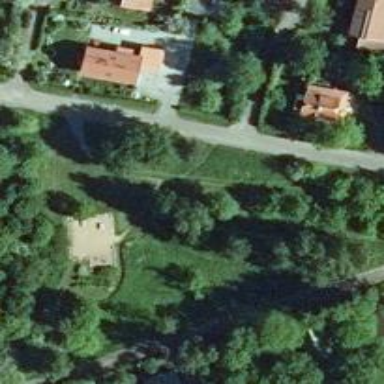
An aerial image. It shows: Lovely park for leisure and relaxation.